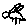
Label: bird